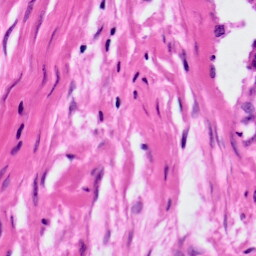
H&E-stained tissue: Ovarian